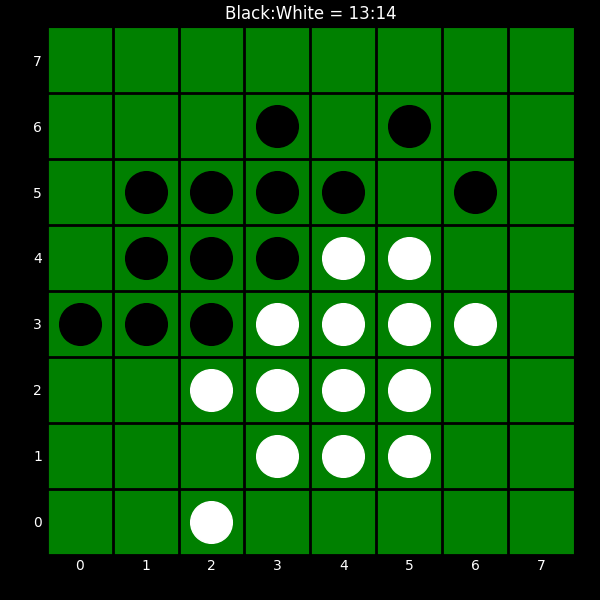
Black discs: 13
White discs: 14